Aerial crown-view tile of a tropical tree (Barro Colorado Island, Panama), acquired 20250818:
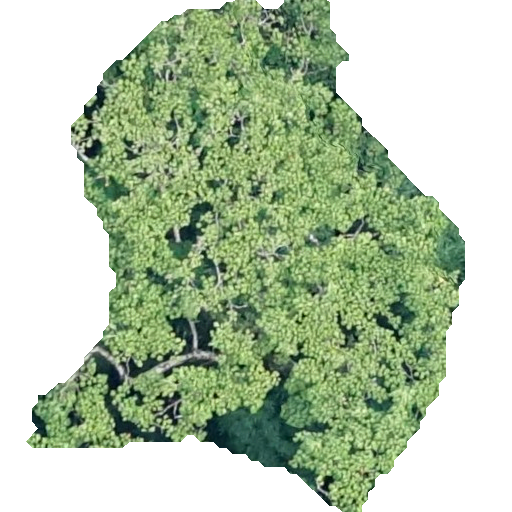
Species: Sterculia apetala
GBIF accepted scientific name: Sterculia apetala
Crown area: 206.231 m²